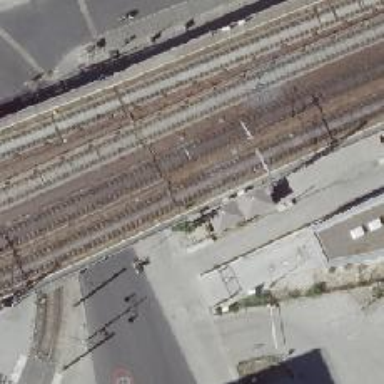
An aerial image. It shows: Railway bridge with electrified contact lines. The railway has ballastless track.